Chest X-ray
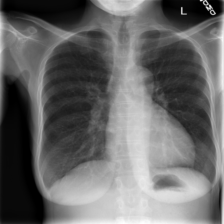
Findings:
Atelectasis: negative
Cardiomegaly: negative
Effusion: negative
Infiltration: positive
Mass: negative
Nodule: negative
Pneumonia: negative
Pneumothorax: negative
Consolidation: negative
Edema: negative
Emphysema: negative
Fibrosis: negative
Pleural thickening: negative
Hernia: negative